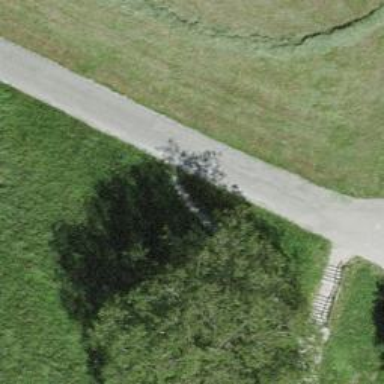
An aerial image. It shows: Footway with surface of fine gravel.